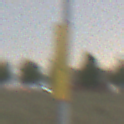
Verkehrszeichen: AnkuendigungOderFortsetzungUmleitungOhnePfeilsymbol
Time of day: Night
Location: Outdoor (Nature)
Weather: Overcast
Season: NotSpecified
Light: Artificial